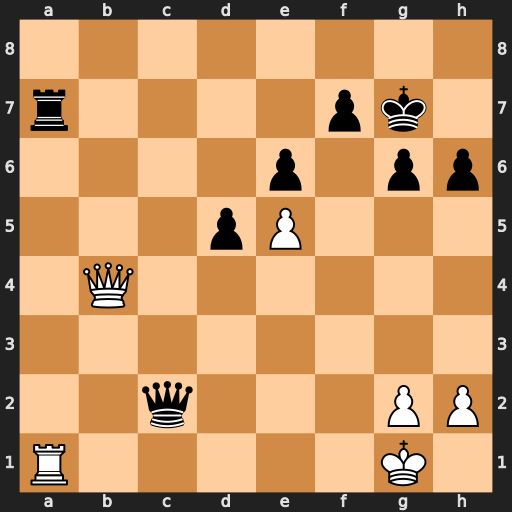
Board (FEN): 8/r4pk1/4p1pp/3pP3/1Q6/8/2q3PP/R5K1
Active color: w
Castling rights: -
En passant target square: -
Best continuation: Rxa7 Qd1+ Kf2